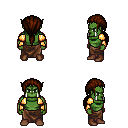
a pixel art fantasy rpg character, male body template, orc, green skin, gold arm armor, robe skirt, brown ponytail hairstyle, brown shoes, four views (front, back, left, right), 2x2 character sprite sheet, small pixel art, hard edges, no anti-aliasing